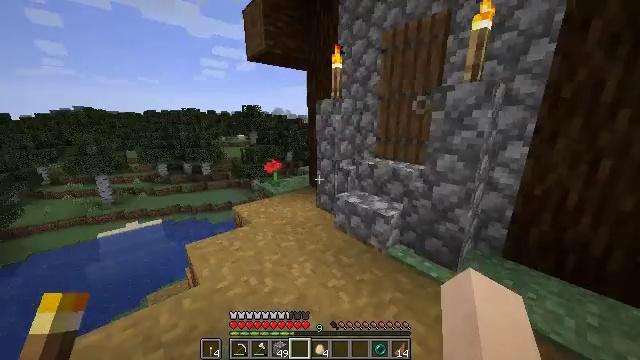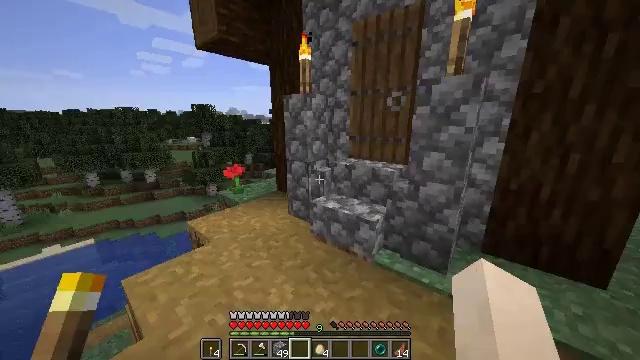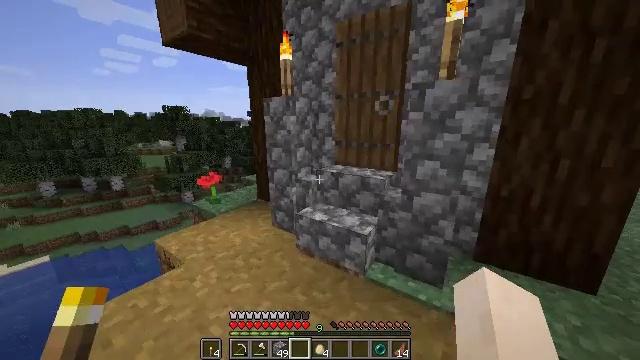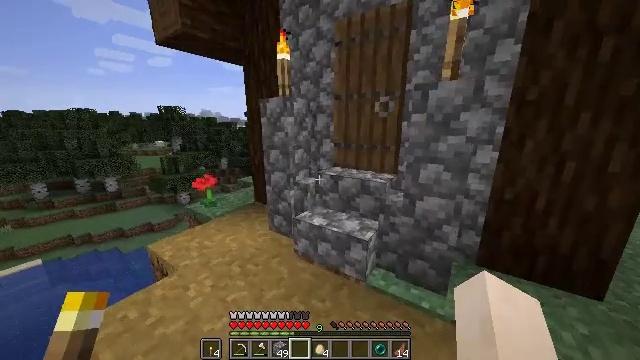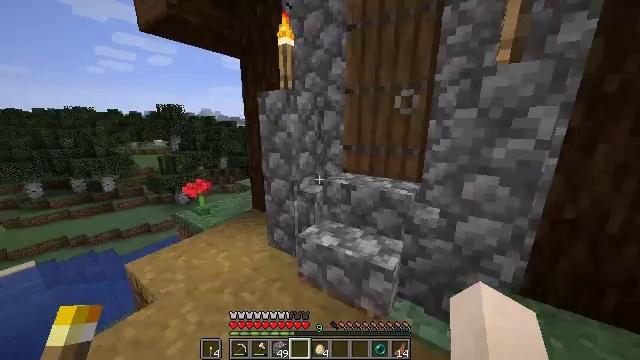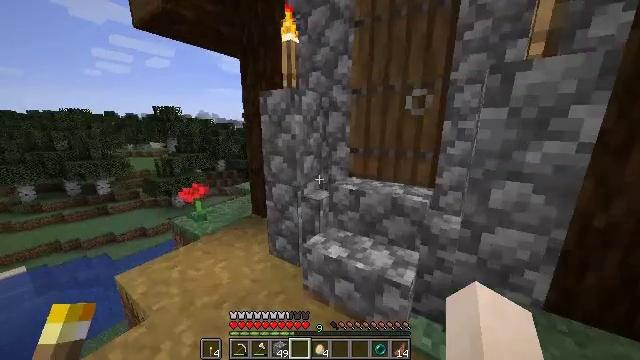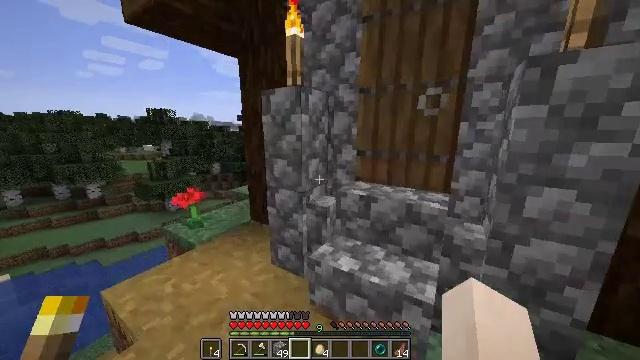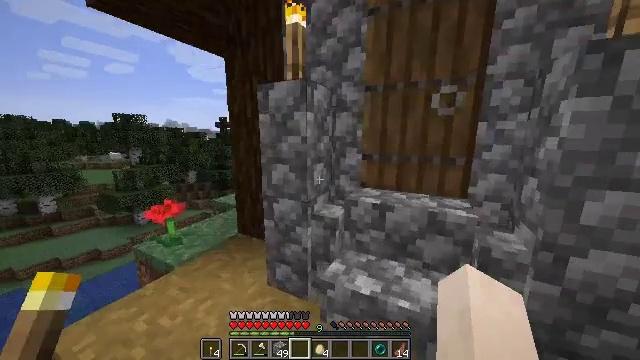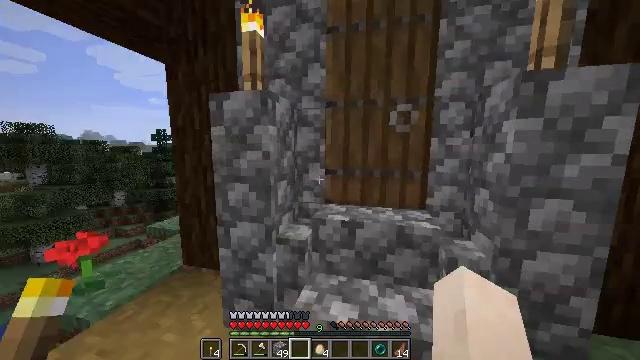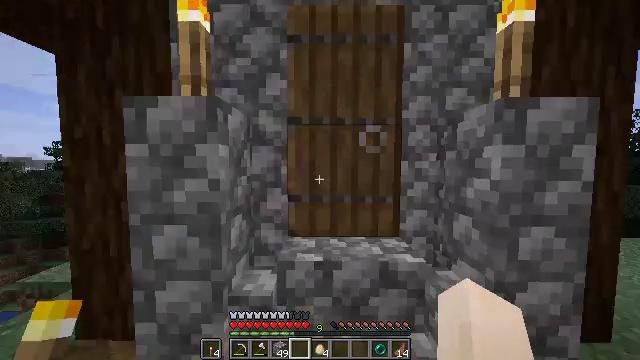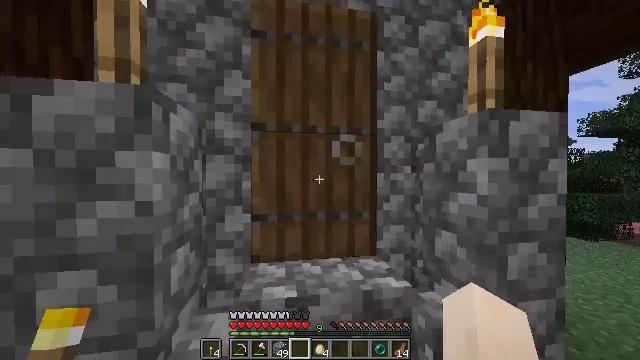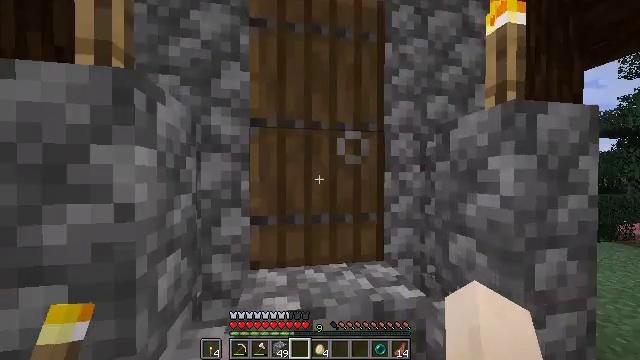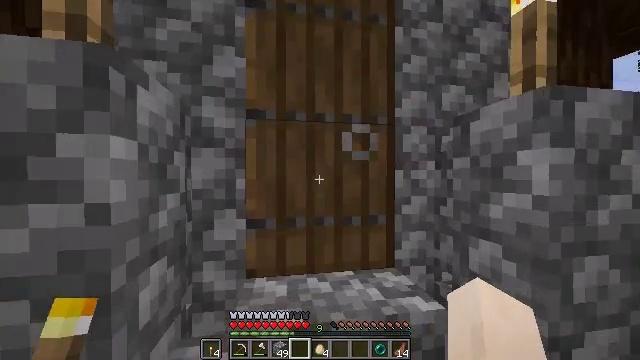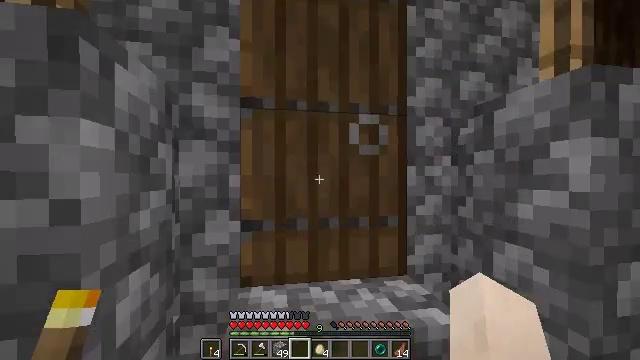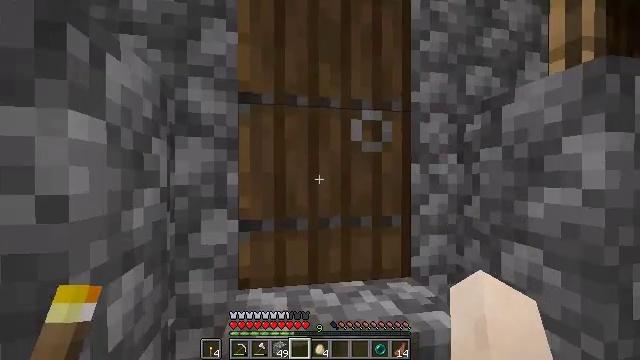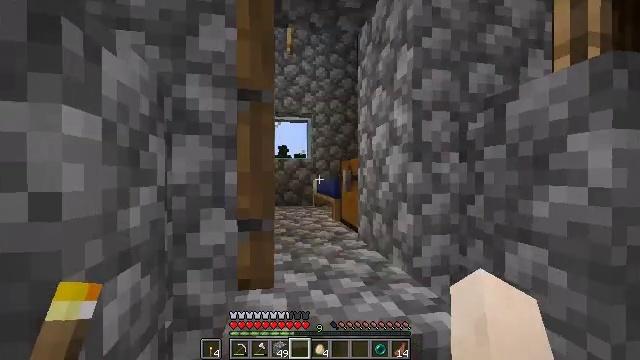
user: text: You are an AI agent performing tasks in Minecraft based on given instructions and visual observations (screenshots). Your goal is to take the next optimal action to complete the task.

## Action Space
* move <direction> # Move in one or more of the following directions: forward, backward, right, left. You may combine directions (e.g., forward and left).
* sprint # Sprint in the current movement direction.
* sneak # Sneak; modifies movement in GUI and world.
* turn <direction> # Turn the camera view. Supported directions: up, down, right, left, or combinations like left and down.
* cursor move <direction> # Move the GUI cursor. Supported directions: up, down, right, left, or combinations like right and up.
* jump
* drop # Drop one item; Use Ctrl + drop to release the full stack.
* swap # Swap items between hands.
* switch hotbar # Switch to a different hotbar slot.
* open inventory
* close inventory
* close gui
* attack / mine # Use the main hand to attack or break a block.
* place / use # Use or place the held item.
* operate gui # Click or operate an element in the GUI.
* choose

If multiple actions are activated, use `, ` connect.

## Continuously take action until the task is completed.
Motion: motion action
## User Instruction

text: Remove the grass path from the ground.
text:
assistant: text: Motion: move forward, turn right
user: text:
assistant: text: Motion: move forward, turn right
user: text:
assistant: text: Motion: move forward
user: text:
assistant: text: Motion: move forward and move left
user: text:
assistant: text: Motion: move forward and move left
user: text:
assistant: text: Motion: move forward and move left, turn right
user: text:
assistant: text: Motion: move forward and move left, turn right and up
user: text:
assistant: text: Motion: move forward, turn right and up
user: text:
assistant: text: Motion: move forward, turn right and up
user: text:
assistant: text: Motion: move forward, turn right and up
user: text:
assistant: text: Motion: no_op
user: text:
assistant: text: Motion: no_op
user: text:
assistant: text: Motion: no_op
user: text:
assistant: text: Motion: no_op
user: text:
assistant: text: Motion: use / place
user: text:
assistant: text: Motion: use / place
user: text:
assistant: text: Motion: move forward, turn left and down, use / place
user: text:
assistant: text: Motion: move forward, turn left and down
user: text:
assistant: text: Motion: move forward, turn left and down
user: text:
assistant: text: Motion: move forward, turn right and down
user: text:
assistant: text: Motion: move forward
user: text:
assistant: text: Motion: move forward
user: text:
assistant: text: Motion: move forward
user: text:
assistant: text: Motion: move forward, jump
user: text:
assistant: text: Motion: move forward, jump
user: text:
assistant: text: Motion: move forward, jump
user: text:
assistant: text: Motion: move forward
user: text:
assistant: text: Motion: move forward
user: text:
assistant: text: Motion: move forward
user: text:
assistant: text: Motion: move forward